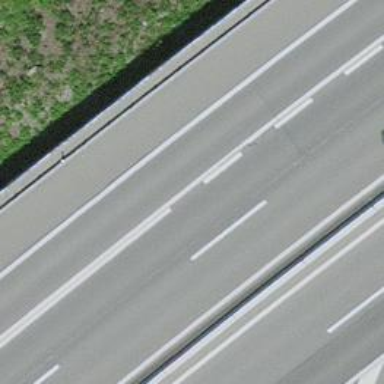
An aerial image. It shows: Motorway junction.